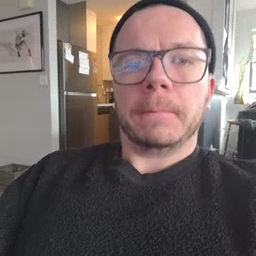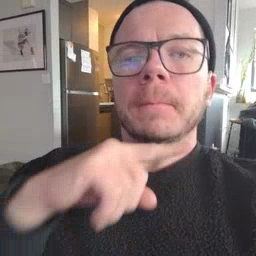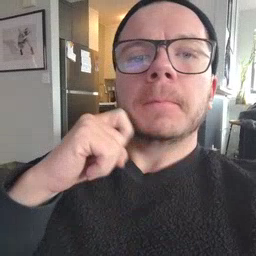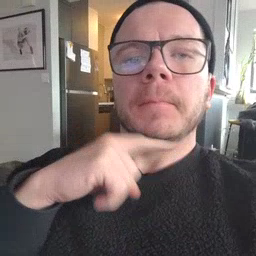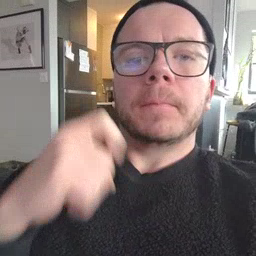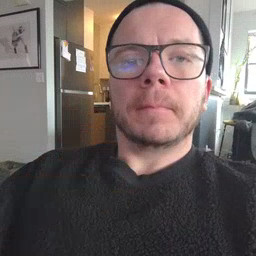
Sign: dryer